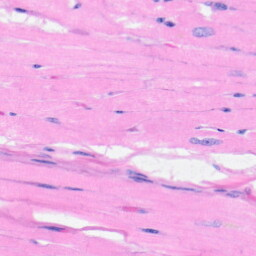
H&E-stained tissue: Heart